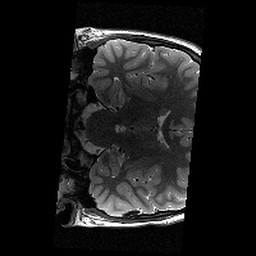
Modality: T2w
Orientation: coronal
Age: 13
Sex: male
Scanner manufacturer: siemens
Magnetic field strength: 3 T
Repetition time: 9.23 s
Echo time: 0.067 s